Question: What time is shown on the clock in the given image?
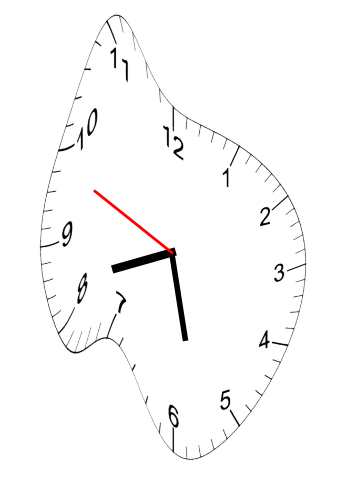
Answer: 08:27:49